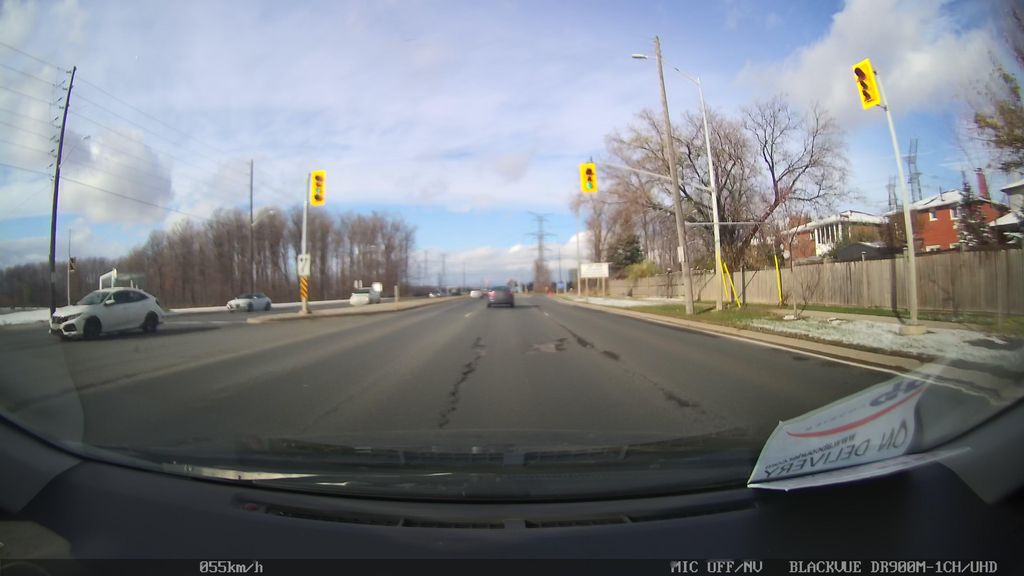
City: toronto